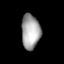
Tissue: lung
Cell type: Epithelial cells
Senescence score: 0.1816
Nuclear area (px): 632
Mean DAPI intensity: 164.807